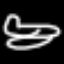
Label: airplane